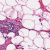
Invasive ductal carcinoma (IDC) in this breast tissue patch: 0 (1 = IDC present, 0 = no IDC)